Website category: university
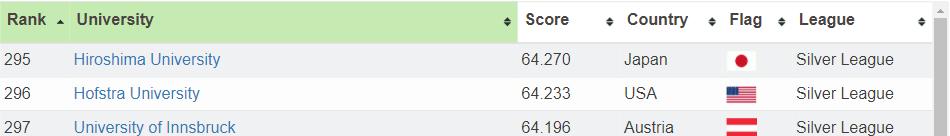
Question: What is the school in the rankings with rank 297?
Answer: University of Innsbruck

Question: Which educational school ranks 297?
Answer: University of Innsbruck

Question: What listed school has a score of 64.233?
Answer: Hofstra University

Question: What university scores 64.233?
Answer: Hofstra University

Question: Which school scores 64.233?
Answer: Hofstra University

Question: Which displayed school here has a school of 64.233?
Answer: Hofstra University

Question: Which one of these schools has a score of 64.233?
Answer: Hofstra University

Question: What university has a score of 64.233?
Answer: Hofstra University

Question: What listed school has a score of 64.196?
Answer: University of Innsbruck

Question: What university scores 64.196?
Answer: University of Innsbruck

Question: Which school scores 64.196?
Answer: University of Innsbruck

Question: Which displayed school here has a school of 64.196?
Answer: University of Innsbruck

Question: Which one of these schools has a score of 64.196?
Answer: University of Innsbruck

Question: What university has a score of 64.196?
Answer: University of Innsbruck

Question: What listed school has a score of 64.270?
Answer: Hiroshima University

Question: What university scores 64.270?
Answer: Hiroshima University

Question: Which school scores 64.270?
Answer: Hiroshima University

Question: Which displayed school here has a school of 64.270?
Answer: Hiroshima University

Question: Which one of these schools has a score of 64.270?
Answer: Hiroshima University

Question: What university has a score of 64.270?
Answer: Hiroshima University

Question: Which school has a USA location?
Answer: Hofstra University

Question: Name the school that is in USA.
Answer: Hofstra University

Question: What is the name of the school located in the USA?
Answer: Hofstra University

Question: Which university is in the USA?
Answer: Hofstra University

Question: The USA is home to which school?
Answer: Hofstra University

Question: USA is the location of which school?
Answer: Hofstra University

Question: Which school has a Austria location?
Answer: University of Innsbruck

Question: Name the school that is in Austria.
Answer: University of Innsbruck

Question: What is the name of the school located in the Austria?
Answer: University of Innsbruck

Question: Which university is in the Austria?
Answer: University of Innsbruck

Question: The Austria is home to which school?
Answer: University of Innsbruck

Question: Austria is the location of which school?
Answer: University of Innsbruck

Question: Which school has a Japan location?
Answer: Hiroshima University

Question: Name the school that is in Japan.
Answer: Hiroshima University

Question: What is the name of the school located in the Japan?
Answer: Hiroshima University

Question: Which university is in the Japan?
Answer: Hiroshima University

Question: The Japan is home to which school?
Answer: Hiroshima University

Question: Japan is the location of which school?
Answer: Hiroshima University